Question: I need to draw rectangles to a sprite. But the will get visible if I apply to my sprite (the sprite will be fade in and out):
'''
var spBox:Sprite = new Sprite();
this.addChild(spBox);
spBox.graphics.beginFill(0x123456)
spBox.graphics.drawRect(100, 100, 50, 50);
spBox.graphics.endFill();
spBox.graphics.beginFill(0x123456)
spBox.graphics.drawRect(125, 125, 50, 50);
spBox.graphics.endFill();
'''

Is there a way to the rectangles of my sprite? I want a seamless aplha appearence.
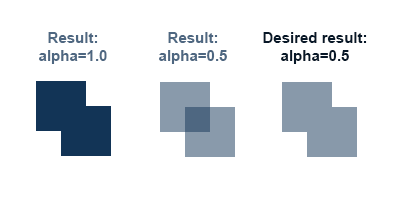
Answer: I suspect that the graphics object does not support this kind of functionality for parts of its data.
If both boxes are individual 'DisplayObjects', you can set the '.blendMode' of the 'DisplayObjectContainer' to 'BlendMode.LAYER,' which gives the desired result. Here's some example code that refactors the drawing of a rectangle into a 'Box' class:
'''
var spBox:Sprite = new Sprite();
this.addChild(spBox);
var a:Box = new Box(50, 50, 0x123456);
a.x = a.y = 100;
spBox.addChild(a);
var b:Box = new Box(50, 50, 0x123456);
b.x = b.y = 125;
spBox.addChild(b);
spBox.alpha = .5;
spBox.blendMode = BlendMode.LAYER;
'''
The relevant parts of the 'Box' class look like this:
'''
public class Box extends Shape
{
public function Box(width:Number = 100, height:Number = 100, color:uint = 0)
{
graphics.beginFill(color)
graphics.drawRect(0, 0, width, height);
graphics.endFill();
}
}
'''